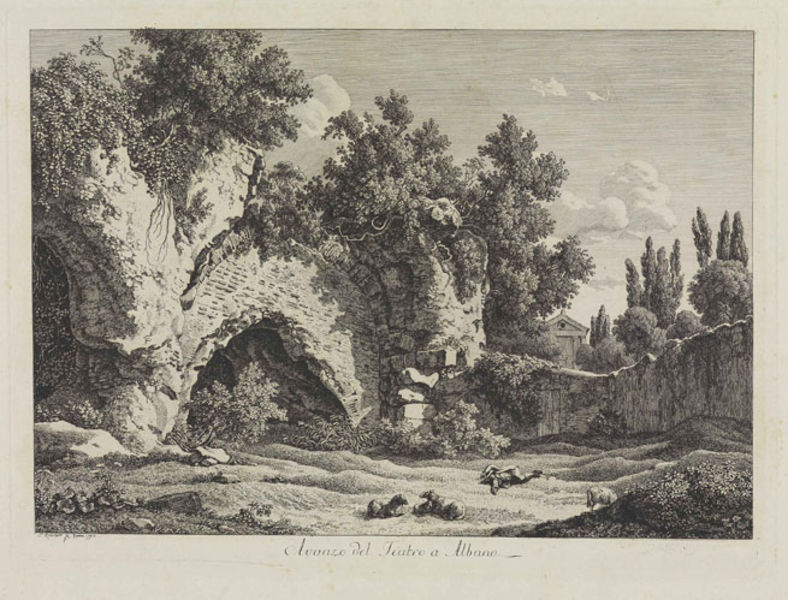
Titel: Avanzo del Teatro a Albano
Künstler: Johann Christian Reinhart
Standort: Karlsruhe
Institution: Staatliche Kunsthalle Karlsruhe
Schlagwörter: baum, blätter, felsen, himmel, mann, schatten, schlaf, weiß, wolken, bäume, landschaft, blumen, grau, holz, licht, schwarz, skizze, tür, zeichnung, gebäude, gras, haus, hund, hunde, park, tier, tiere, wiese, wolke, architektur, mensch, rahmen, stein, steine, tod, tot, hügel, kühe, natur, pappeln, strauch, weide, brücke, büsche, gebüsch, hütte, kirche, sonne, sträucher, land, figur, blatt, person, pflanzen, theater, höhle, höle, wald, turm, garten, zypressen, ruhig, schrift, papier, liegen, schlafen, bogen, fassade, italien, süden, fels, gebirge, leer, dorf, mauer, ziegel, graphik, grasen, herde, rind, vegetation, schlucht, idylle, rast, rand, häuschen, durchgang, liegend, tor, verfall, eingang, ruine, schaf, buch, höhe, kohle, druck, schwarzweiss, druckgrafik, schraffur, loch, radierung, stich, seite, text, bleistift, ruinen, rom, wellig, karte, öffnung, wurzeln, bewachsen, mauern, grotte, tempel, schaten, arkadien, postkarte, kupferstich, schafe, hirte, schäfer, ausruhen, liegt, klettern, laube, weise, abbildung, legende, zerfall, liegender mann, riss, pastorale, gemauert, piranesi, schafherde, zeichnug, italienisch, steinbruch, hirt, llandschaft, schläfer, albano, stich kupferstich, einang, albanien, siese, altes gebäude, teatro, landschagz, #giebel, klopstock, scheatzweiss